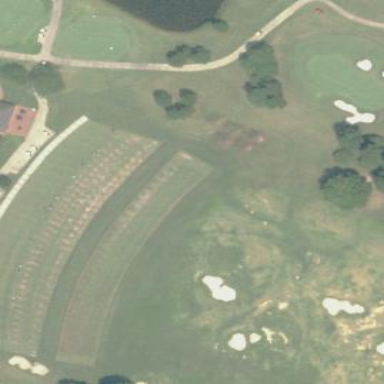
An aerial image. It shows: Golf tee on grassy land.